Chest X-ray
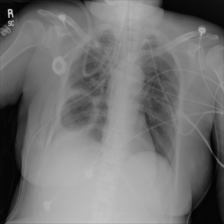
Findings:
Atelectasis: negative
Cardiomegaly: negative
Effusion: negative
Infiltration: negative
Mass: negative
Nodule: negative
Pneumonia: negative
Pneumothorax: negative
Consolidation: negative
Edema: negative
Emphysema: positive
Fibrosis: negative
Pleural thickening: negative
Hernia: negative